Field crop: maize
Growth stage: 2
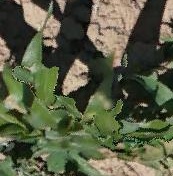
Species: maize